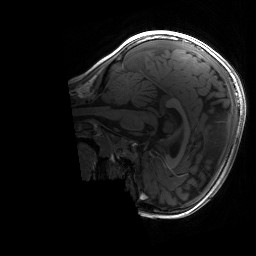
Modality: T1w
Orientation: sagittal
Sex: female
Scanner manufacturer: siemens
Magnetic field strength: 3 T
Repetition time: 1.9 s
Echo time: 0.00243 s